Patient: sex M, age 38
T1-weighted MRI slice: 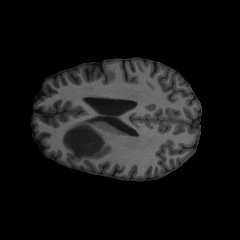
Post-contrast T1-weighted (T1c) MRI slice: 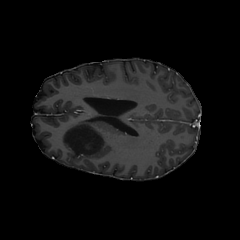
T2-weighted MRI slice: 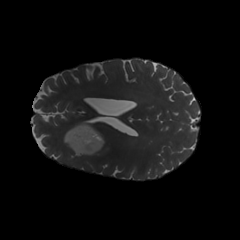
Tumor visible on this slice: yes
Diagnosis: Astrocytoma, IDH-mutant
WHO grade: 3